Question: I have an item like so (<URL>:
'''
{
region: 'west',
title: 'Instead of toolbar',
collapsible: true,
width: 250,
tbar: [{
xtype: 'button',
text: 'Button',
style: {
background: 'green'
},
handler: function() {}
}]
}
'''
I want my 'tbar' instead of the title like (1->2)

I tried to remove title but it's not working. How to do that thanks :).
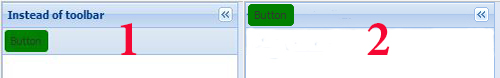
Answer: Get rid of the header and add the same collapse tool to the toolbar:
'''
{
region: 'west',
collapsible: true,
header: false,
width: 250,
tbar: [
{
xtype: 'button',
text: 'Button',
style: {
background: 'green'
},
handler: function (){}
},
'->',
{
type: 'left',
xtype: 'tool',
handler: function(t) {
this.up('panel').collapse();
}
}
]
}
'''